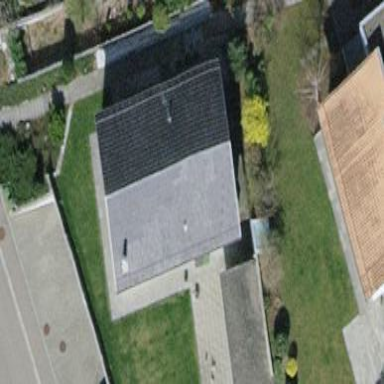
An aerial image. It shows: Detached building with tile roof.